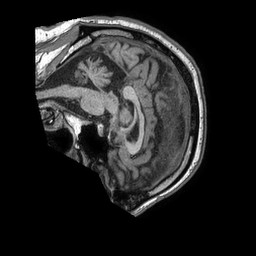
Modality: T1w
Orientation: sagittal
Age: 73
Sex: male
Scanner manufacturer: philips
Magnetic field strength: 1.5 T
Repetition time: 0.007545 s
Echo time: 0.003425 s